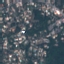
Land use / land cover class: Residential